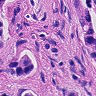
Metastatic tissue present: yes